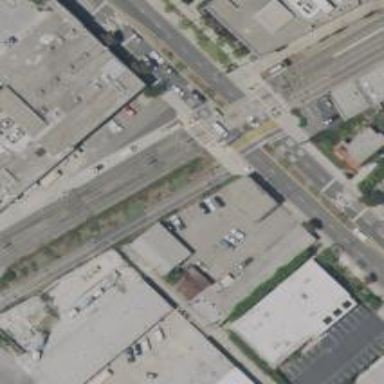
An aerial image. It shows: Crossing with pedestrian island and zebra markings.